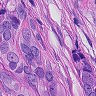
Metastatic tissue present: yes